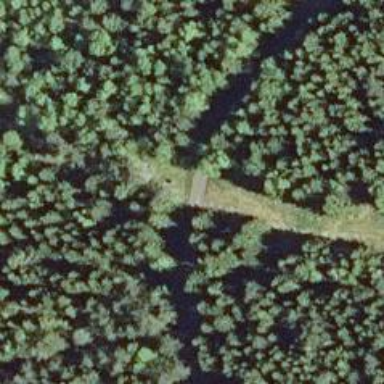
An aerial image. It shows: Path obstructed by fallen trees.